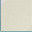
Piece: xx